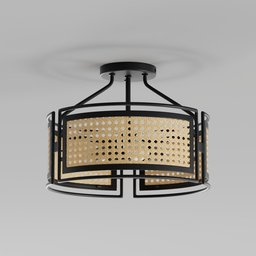
Label: lighting